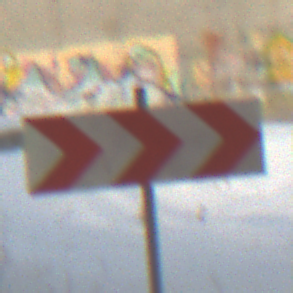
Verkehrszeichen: RichtungstafelnInKurvenGrossLinks
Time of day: MorningAfternoon
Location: Roofed (Suburban)
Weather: PartlyCloudy
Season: Winter
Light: Natural